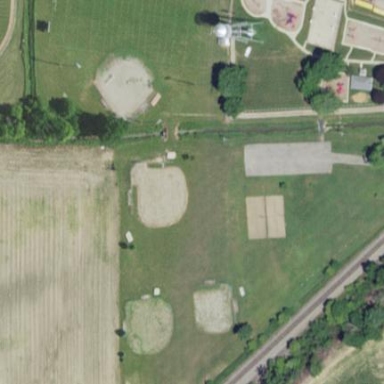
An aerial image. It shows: Baseball pitch for leisure land.